Question: I need to create a new custom pipeline component for BizTalk 2013. As far as I know, the excellent Pipeline Component Wizard does't work with VS2012 so I'm having to hand code all the boiler plate stuff.
I have built the custom component and deployed to the gac along with all dependencies.
I am getting the common yet miss-leading error message:
My class begins as follows:
'''
public class UpsSupersededRecordRemover : Microsoft.BizTalk.Component.Interop.IComponent, IBaseComponent, IPersistPropertyBag, IComponentUI
{
private System.Resources.ResourceManager resourceManager = new System.Resources.ResourceManager("BizTalkers.PipelineComponents.UpsSupersededRecordRemover", Assembly.GetExecutingAssembly());
'''
I have created a .resx resource file called UpsSupersededRecordRemover.resx.
When I use Reflector to view the component assembly I can see the resx file is nicely contained within:

So I have checked for the usual causes of this error: public class, correct ref to the resource file, dependencies gac'd.
Can anyone see where I've gone wrong or suggest what else I can do to get a better error message?
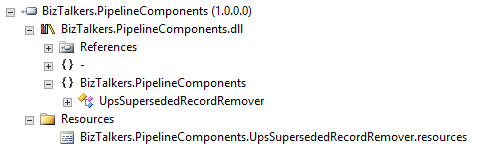
Answer: 1. Download the source for the Pipeline Component Wizard and upgrade the project to VS 2012 (I actually haven't tried with VS 2012 but we did have to do this in the 2006-2009 era.
2. Create you Pipeline Component Project in Visual Studio 2010 then add/upgrade the project to you VS 2012 Solution.
All of the BizTalk Interfaces are identical to previous versions so the VS 2010/2012 difference is perfunctory.